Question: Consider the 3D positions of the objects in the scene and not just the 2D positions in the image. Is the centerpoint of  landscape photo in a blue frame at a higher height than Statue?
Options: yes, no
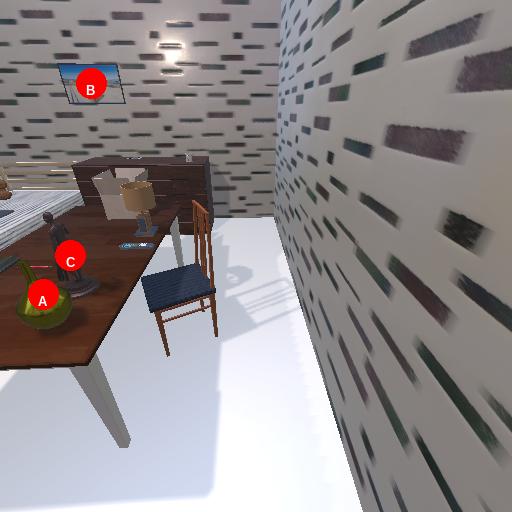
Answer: yes